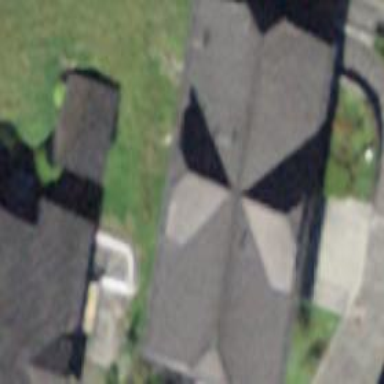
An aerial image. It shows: Building with black half-hipped roof made of eternit material.